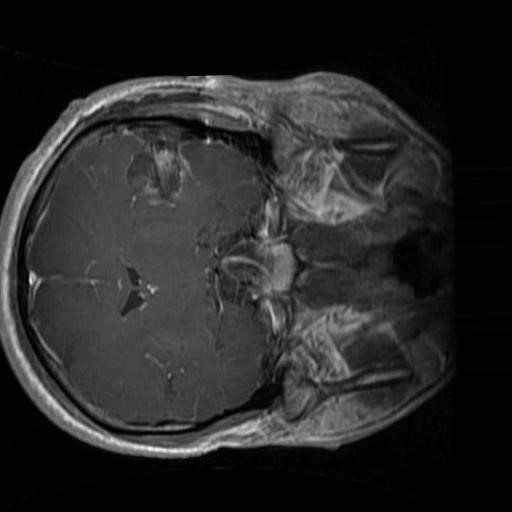
Label: brain_glioma